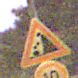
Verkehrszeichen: SteinschlagRechts
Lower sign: Geschwindigkeit10
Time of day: Night
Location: Outdoor (Suburban)
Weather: PartlyCloudy
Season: NotSpecified
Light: Artificial